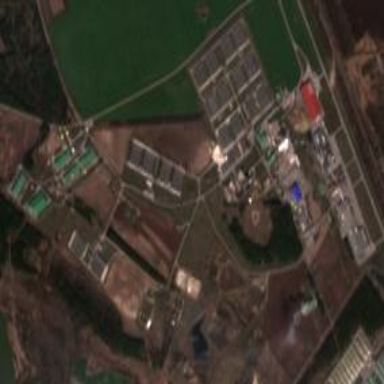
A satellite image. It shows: Industrial area with poultry farmyard.